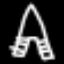
Label: The Eiffel Tower